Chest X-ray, AP view. Patient: 56 years old, sex F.
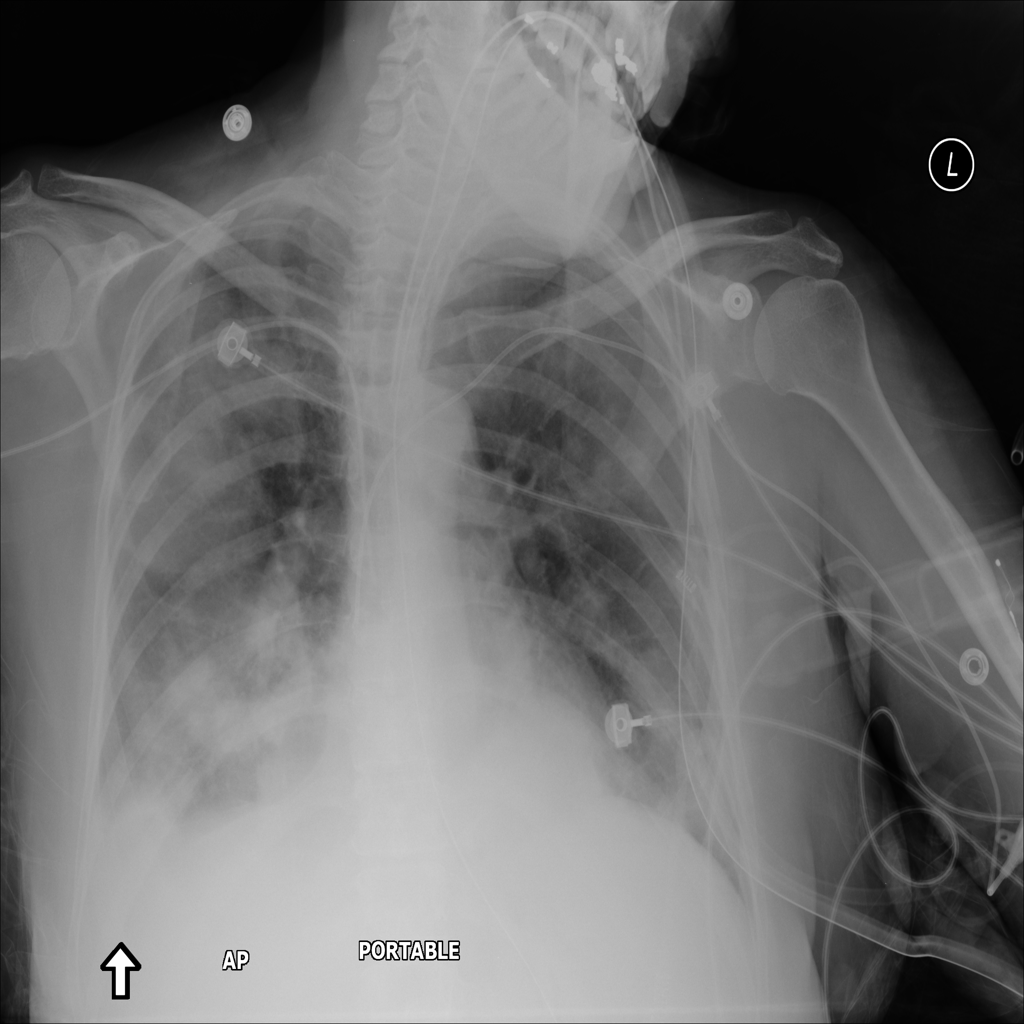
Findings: Infiltration, Mass